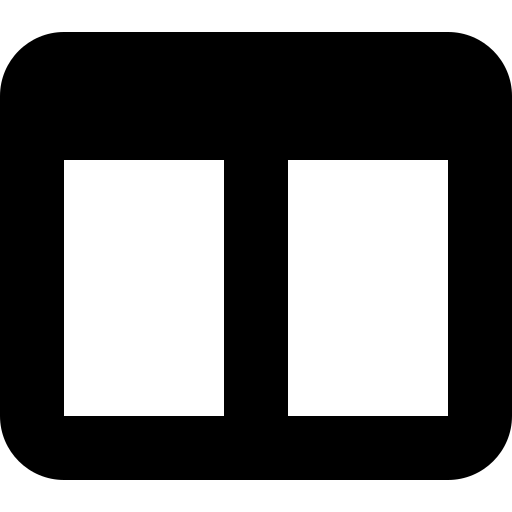
Tags: icon, FontAwesome, fa-icon, solid, table, columns